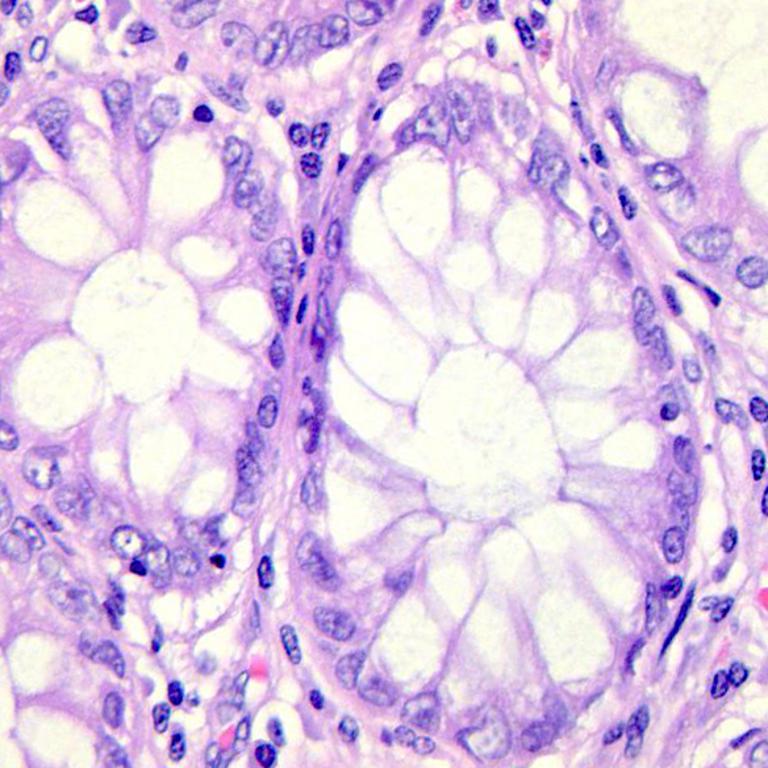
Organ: colon
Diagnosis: benign